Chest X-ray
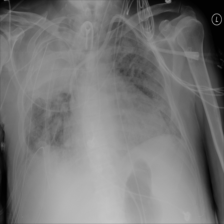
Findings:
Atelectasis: negative
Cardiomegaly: negative
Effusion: negative
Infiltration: positive
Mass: negative
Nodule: negative
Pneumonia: negative
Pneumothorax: negative
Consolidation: negative
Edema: negative
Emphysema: negative
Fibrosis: negative
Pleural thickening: negative
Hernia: negative